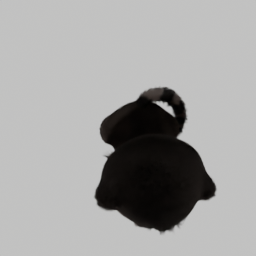
Label: animals